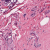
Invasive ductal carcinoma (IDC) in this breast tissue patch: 1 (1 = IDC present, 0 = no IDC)